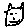
Label: cat